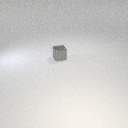
small gray metal cube